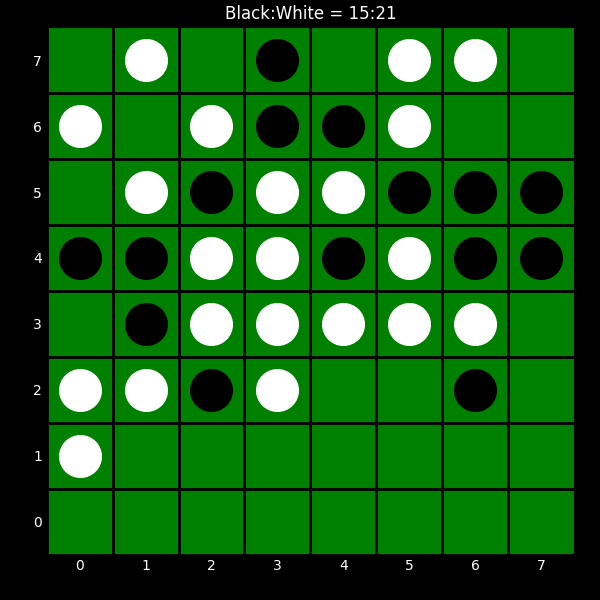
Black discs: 15
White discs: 21